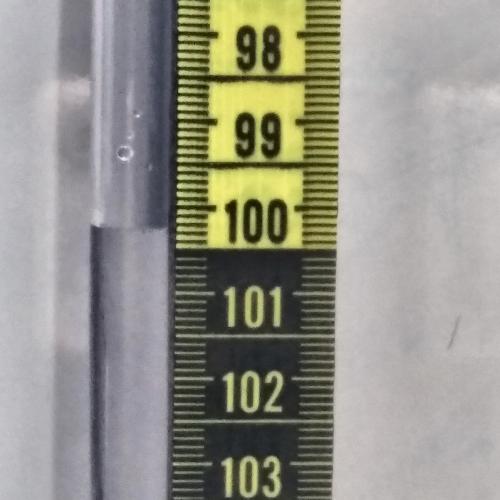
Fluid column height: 100.2 cm